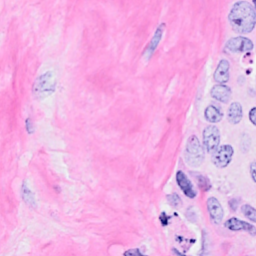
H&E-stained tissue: Breast